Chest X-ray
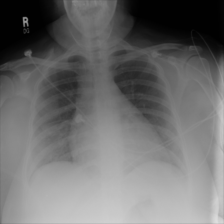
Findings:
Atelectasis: negative
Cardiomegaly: negative
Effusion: negative
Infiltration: negative
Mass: negative
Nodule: negative
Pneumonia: negative
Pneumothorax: negative
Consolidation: negative
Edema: negative
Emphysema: negative
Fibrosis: negative
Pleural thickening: negative
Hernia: negative